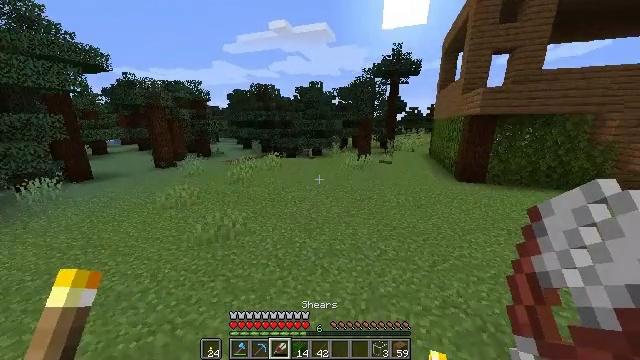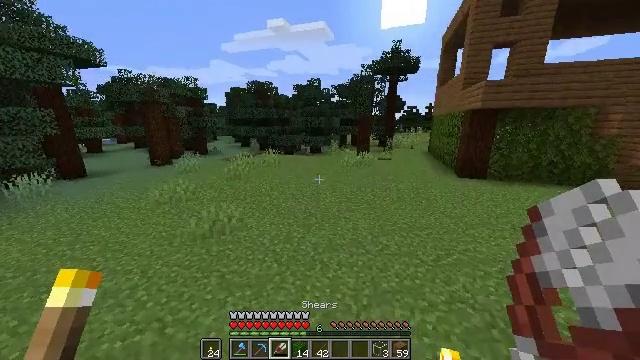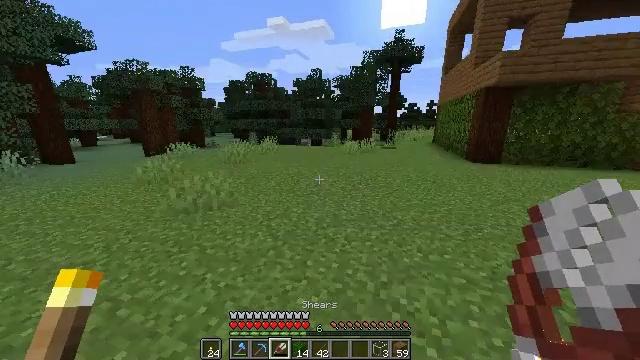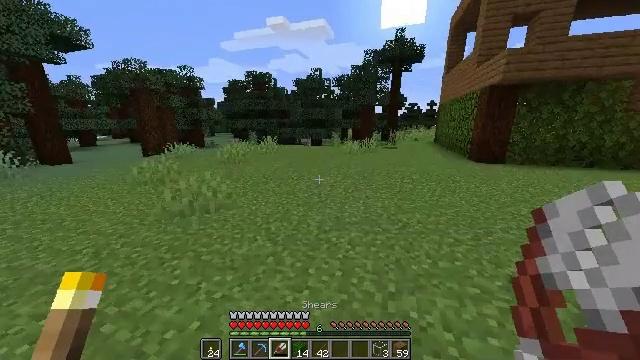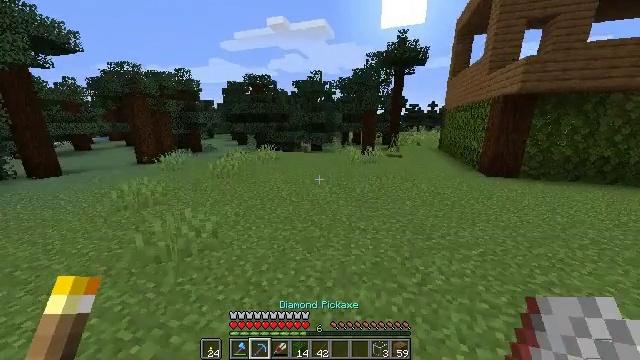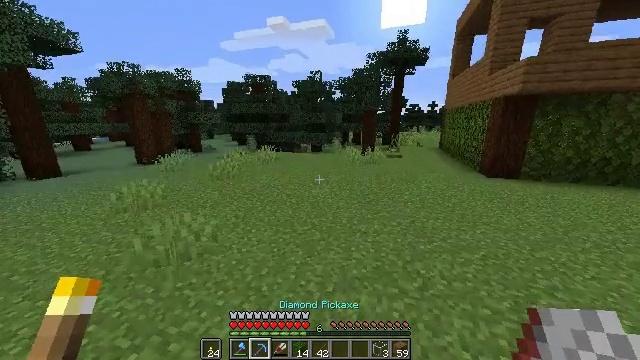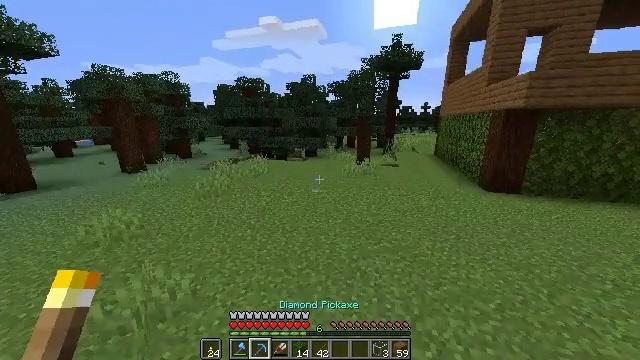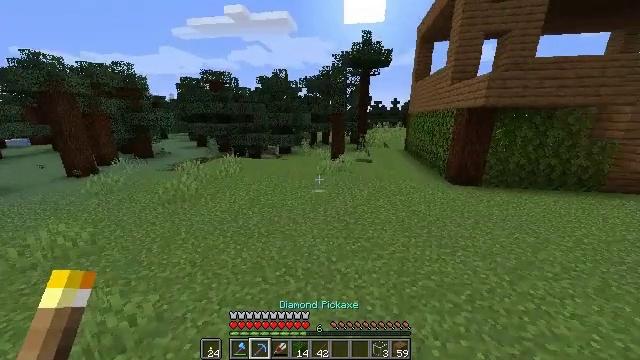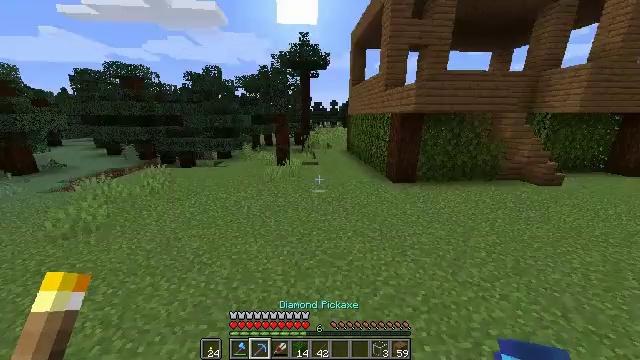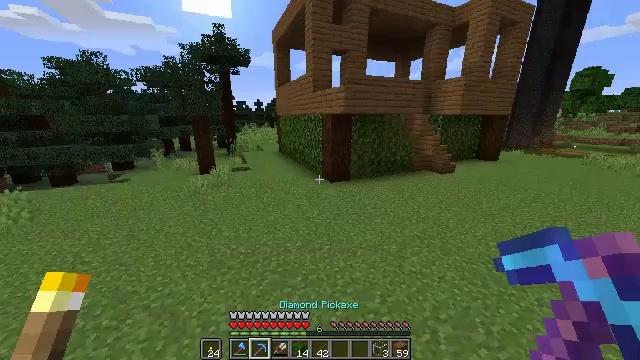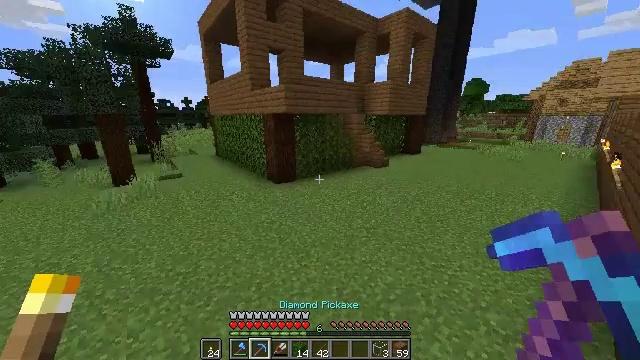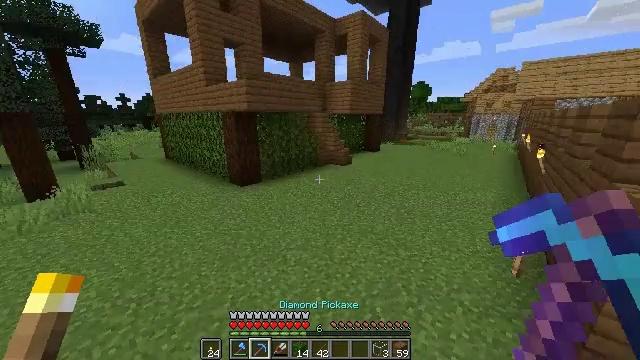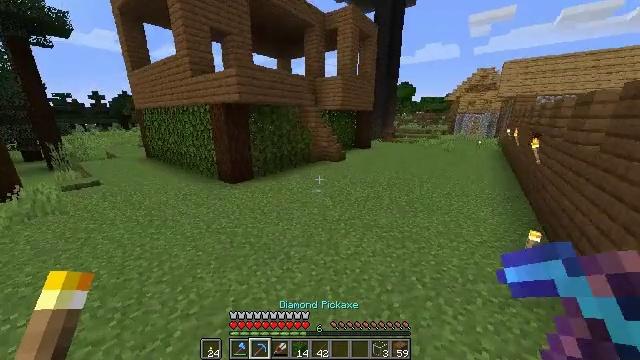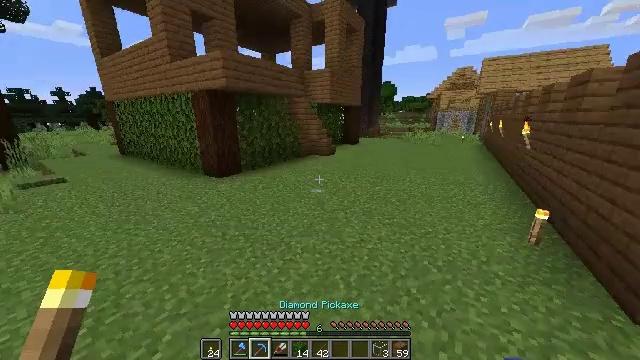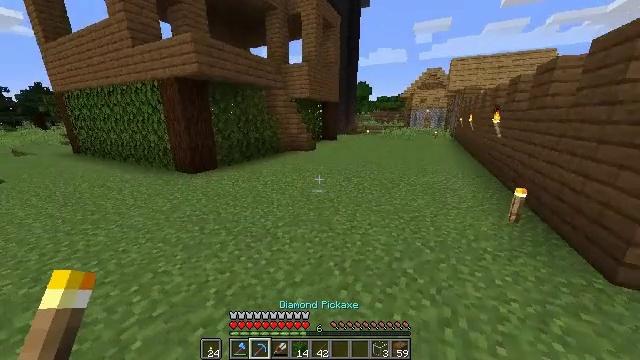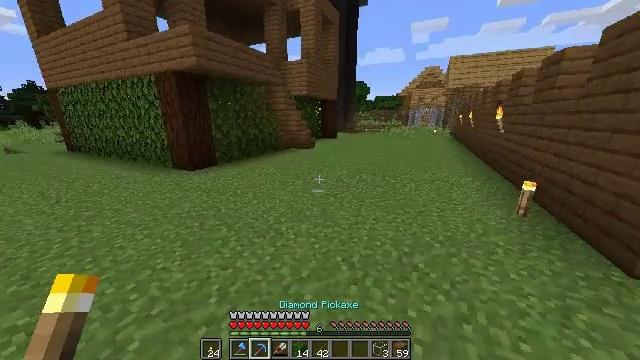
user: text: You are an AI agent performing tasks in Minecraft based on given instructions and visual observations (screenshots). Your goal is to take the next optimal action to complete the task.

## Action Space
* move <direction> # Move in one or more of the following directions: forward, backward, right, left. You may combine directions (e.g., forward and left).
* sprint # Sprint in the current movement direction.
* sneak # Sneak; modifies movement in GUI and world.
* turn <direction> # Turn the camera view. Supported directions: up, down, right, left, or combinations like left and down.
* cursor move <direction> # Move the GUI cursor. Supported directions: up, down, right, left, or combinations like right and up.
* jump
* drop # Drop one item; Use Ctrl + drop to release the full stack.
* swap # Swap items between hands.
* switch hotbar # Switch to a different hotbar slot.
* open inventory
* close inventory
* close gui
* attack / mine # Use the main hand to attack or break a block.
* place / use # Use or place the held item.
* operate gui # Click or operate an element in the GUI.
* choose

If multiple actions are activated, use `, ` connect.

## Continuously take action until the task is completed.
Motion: motion action
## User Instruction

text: Break oak leaves from the trees.
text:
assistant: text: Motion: move forward, sprint, jump
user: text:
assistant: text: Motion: move forward, sprint, jump
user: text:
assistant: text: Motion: move forward, sprint, jump
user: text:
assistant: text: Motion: move forward, sprint, jump
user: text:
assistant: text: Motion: move forward, sprint, jump
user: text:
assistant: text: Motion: move forward, sprint, turn right, jump
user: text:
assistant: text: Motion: move forward, sprint, turn right and down, jump
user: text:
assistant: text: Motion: move forward, sprint, turn right, jump
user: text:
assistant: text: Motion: move forward, sprint, turn right, jump
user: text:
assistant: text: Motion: move forward, sprint, turn right, jump
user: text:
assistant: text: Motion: move forward, sprint, turn right, jump
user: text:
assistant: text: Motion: move forward, sprint, turn right, jump
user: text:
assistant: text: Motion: move forward, sprint, turn right, jump
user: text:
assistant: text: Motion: move forward and move right, sprint, turn right, jump
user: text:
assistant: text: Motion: move forward and move right, sprint, jump
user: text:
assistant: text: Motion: move forward and move right, sprint, jump
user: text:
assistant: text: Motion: move forward and move right, sprint, jump
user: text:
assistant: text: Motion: move forward and move right, sprint, jump
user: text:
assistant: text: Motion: move forward and move right, sprint, turn left, jump
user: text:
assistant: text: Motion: move forward and move right, sprint, jump
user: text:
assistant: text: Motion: move forward and move right, sprint, jump
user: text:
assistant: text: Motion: move forward and move right, sprint, jump
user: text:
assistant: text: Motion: move forward and move right, sprint, turn left and up, jump
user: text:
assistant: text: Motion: move forward and move right, sprint, jump
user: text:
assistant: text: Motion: move forward and move right, sprint, jump
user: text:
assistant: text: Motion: move forward and move right, sprint, jump
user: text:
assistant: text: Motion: move forward and move right, sprint, turn left and up, jump
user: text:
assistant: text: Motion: move forward and move right, sprint, turn left, jump
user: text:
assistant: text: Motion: move forward and move right, sprint, turn left, jump
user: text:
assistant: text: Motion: move forward and move right, sprint, turn left, jump